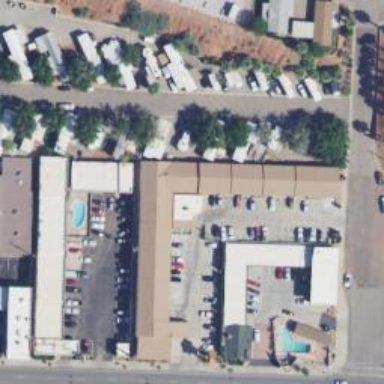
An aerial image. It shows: Hotel building.